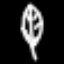
Label: leaf